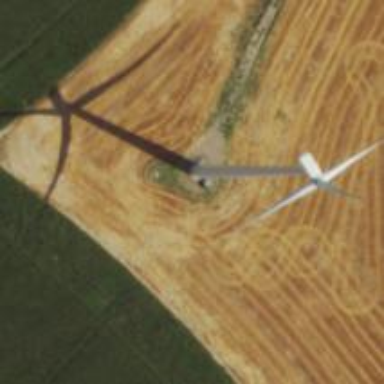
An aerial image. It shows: Wind turbine generator that utilizes wind as its source for generating electricity. It is of the horizontal axis type.